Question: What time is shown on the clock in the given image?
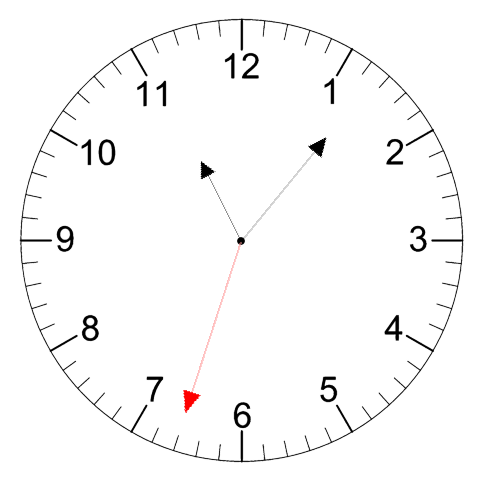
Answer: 11:06:33